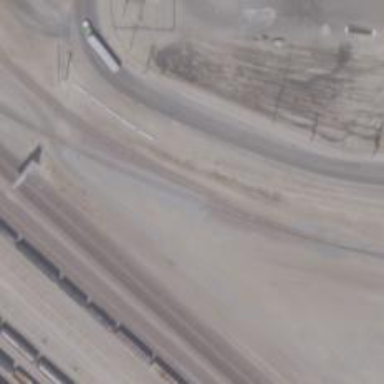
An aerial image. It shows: Railway spur service.